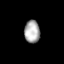
Tissue: skin
Cell type: Fibroblasts
Senescence score: 0.702
Nuclear area (px): 348
Mean DAPI intensity: 168.555